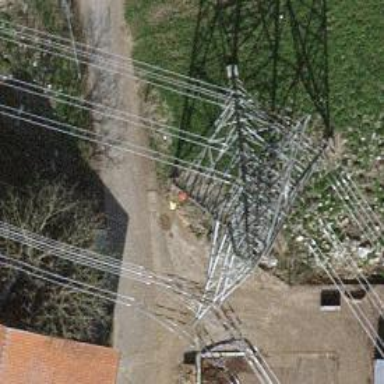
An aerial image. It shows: Lattice structure tower.